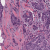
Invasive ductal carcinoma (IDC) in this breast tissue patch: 1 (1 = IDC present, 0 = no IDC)